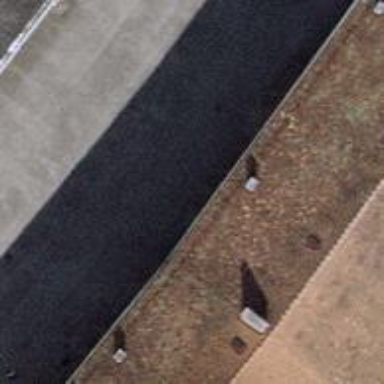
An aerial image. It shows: Road serving as parking aisle.